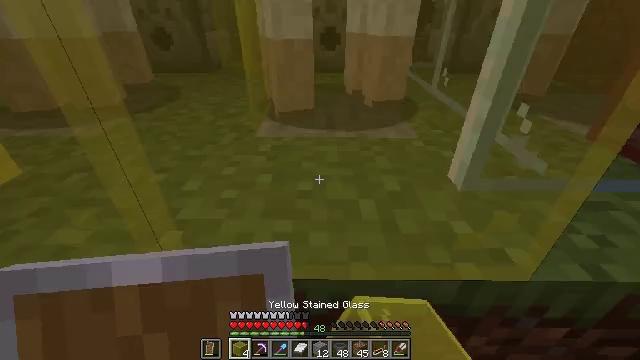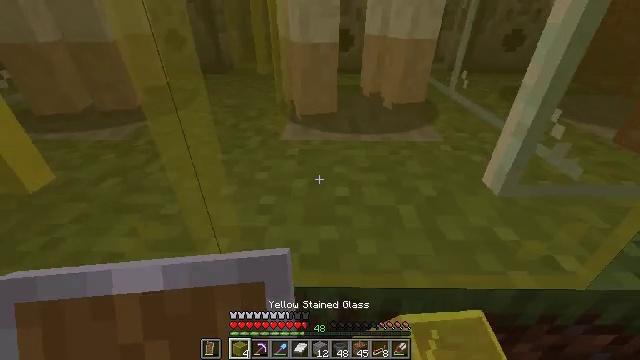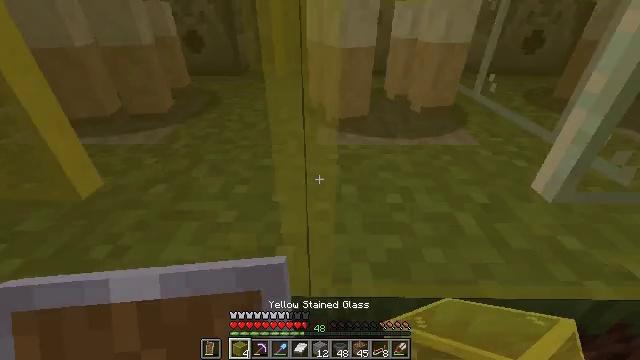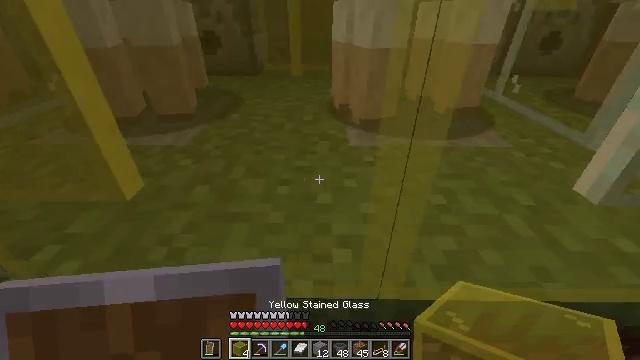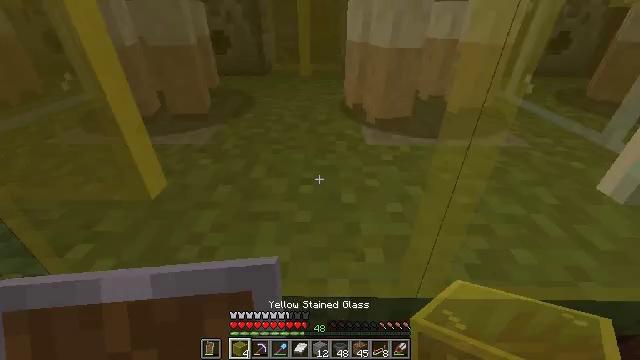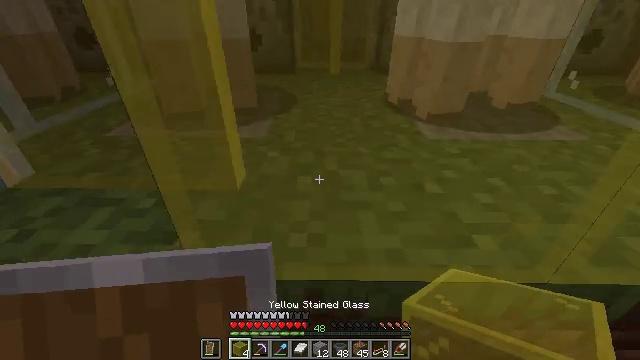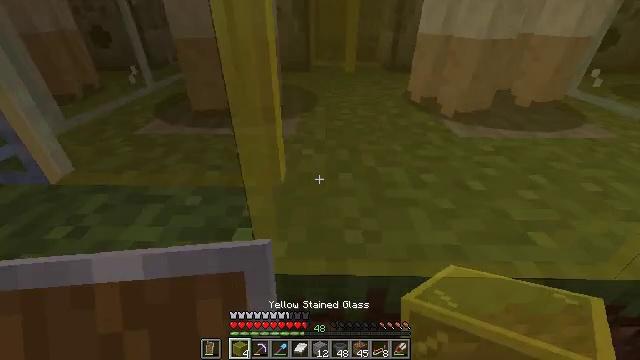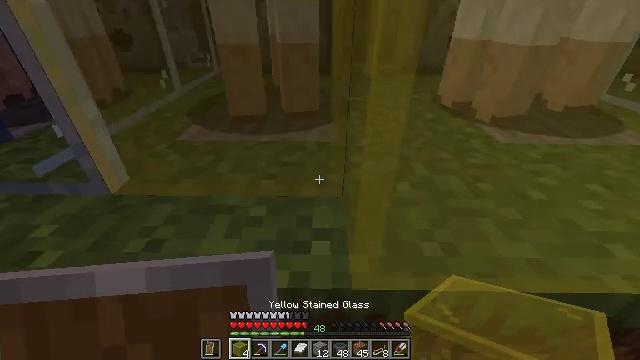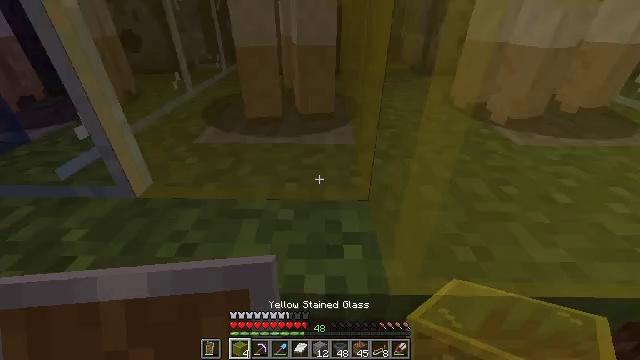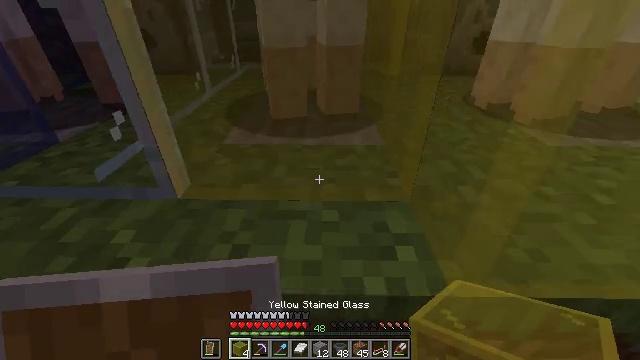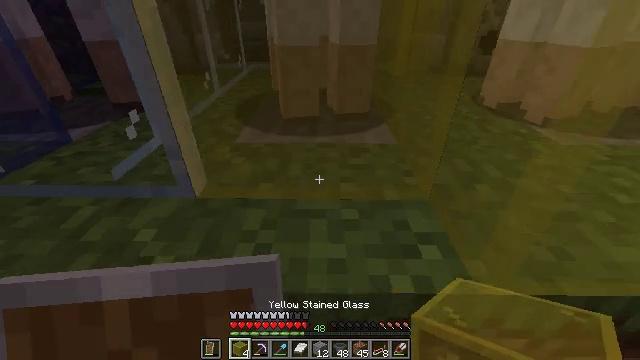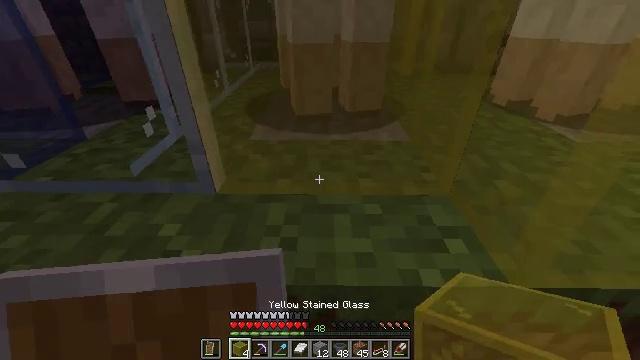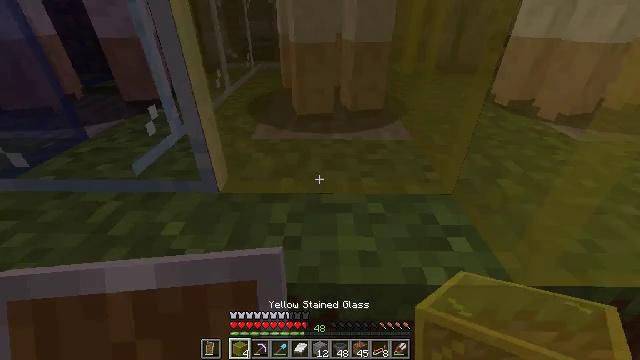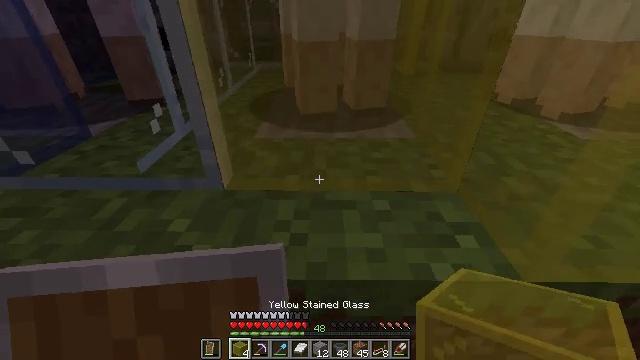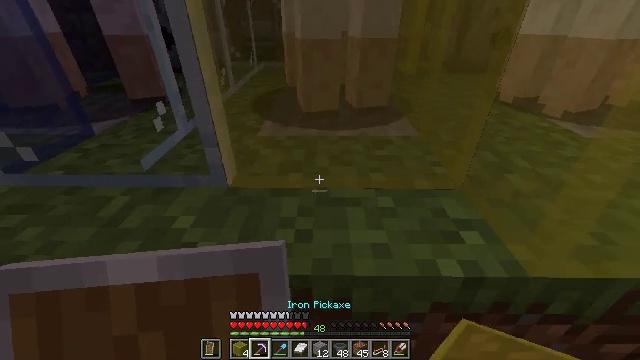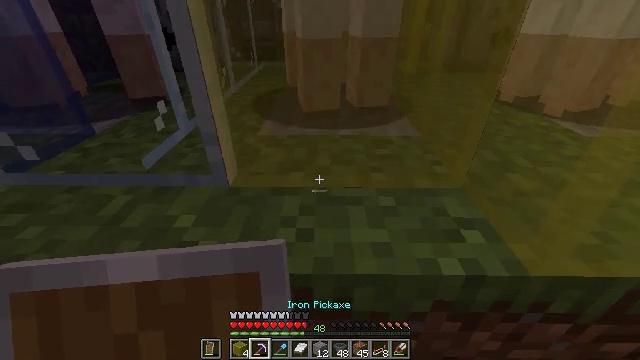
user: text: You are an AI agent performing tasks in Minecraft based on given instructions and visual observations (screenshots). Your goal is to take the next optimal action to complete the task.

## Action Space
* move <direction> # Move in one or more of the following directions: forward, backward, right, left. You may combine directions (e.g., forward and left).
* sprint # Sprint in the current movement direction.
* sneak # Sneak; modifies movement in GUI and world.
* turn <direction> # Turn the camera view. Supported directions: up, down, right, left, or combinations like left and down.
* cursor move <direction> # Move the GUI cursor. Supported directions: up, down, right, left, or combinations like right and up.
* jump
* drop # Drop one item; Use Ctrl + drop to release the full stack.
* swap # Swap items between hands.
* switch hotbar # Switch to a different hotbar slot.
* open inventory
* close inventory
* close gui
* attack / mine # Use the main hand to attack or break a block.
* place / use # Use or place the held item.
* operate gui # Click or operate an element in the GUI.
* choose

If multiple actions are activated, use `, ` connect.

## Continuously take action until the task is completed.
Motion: motion action
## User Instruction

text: Mine the yellow stained glass pane to remove it.
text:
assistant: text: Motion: move left
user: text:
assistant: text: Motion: move left
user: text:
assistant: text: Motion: move left
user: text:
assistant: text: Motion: move left
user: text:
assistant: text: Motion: move left
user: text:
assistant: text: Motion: move left
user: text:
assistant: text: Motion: move left
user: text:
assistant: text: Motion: move left
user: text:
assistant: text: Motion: no_op
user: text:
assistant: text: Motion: no_op
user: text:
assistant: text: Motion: no_op
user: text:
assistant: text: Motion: no_op
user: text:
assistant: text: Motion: no_op
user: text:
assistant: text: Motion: no_op
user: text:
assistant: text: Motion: no_op
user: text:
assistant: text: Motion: no_op
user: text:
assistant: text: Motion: no_op
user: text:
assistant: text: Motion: no_op
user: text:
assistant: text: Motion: no_op
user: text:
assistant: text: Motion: attack / mine
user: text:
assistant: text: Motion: attack / mine
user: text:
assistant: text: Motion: attack / mine
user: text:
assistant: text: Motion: attack / mine
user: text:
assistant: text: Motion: turn right and up, attack / mine
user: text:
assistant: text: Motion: turn up, attack / mine
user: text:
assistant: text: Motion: attack / mine
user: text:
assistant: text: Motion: attack / mine
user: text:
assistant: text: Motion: attack / mine
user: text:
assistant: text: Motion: attack / mine
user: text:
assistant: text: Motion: attack / mine